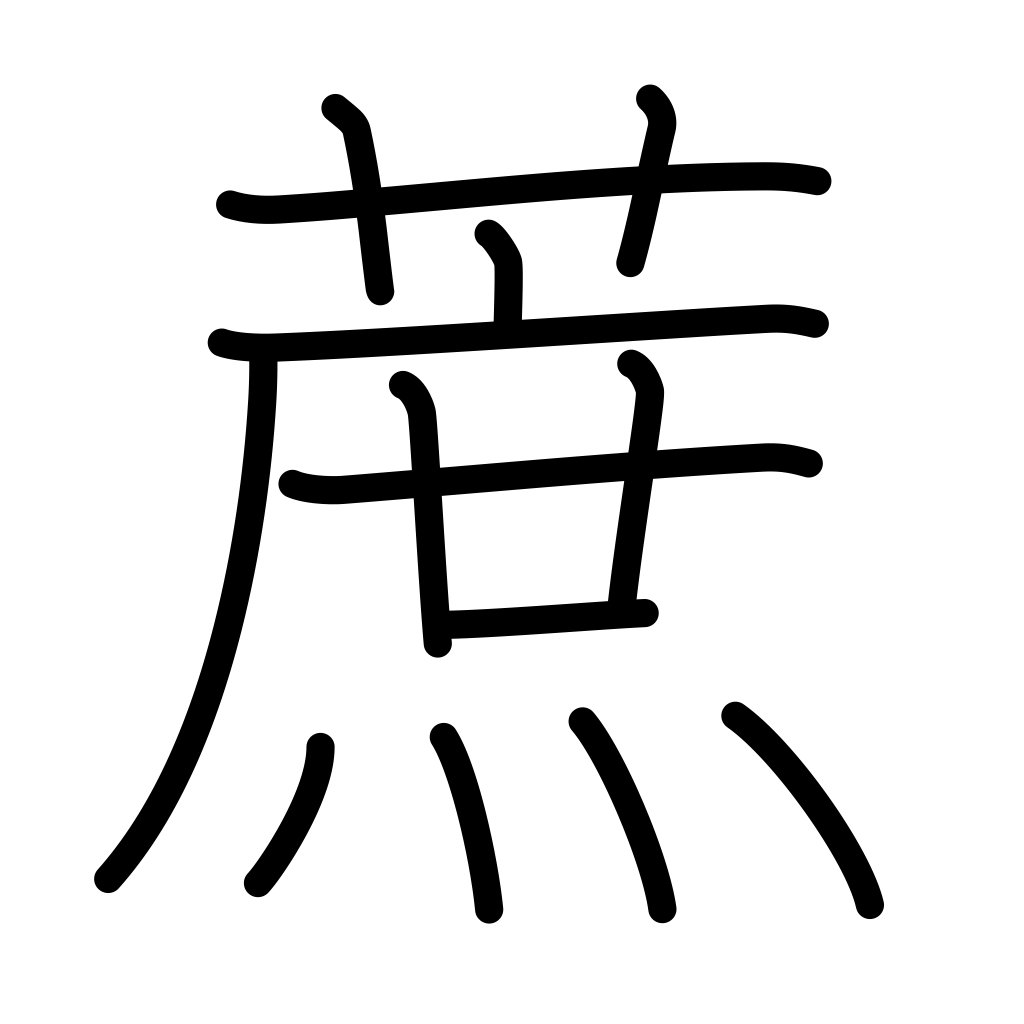
Meaning: sugar cane